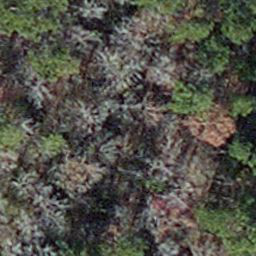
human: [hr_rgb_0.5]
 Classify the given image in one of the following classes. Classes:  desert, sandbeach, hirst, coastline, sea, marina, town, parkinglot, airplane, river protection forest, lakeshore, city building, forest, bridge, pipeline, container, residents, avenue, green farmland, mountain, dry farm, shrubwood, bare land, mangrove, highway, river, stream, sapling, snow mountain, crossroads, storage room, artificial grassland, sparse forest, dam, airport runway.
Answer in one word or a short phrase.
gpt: sapling